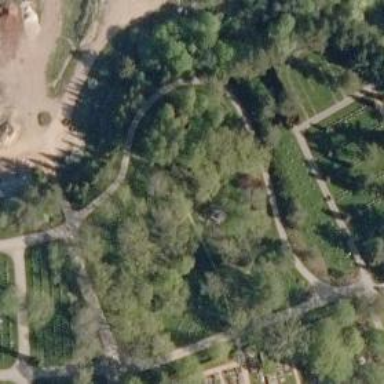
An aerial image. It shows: Historic memorial.